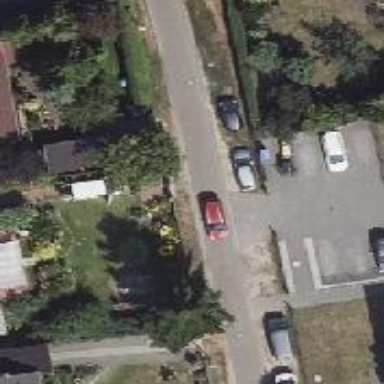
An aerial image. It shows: Residential road with asphalt surface.